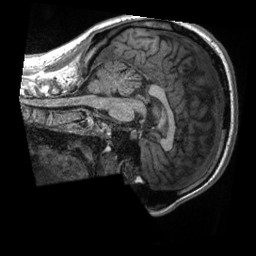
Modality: T1w
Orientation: sagittal
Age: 29
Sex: male
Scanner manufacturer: siemens
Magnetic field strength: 3 T
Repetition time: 2.3 s
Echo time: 0.00288 s